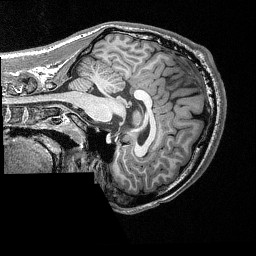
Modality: T1w
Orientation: sagittal
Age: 19
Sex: male
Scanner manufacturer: siemens
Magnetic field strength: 3 T
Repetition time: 2.53 s
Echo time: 0.00309 s